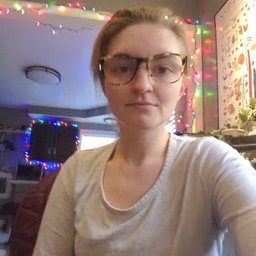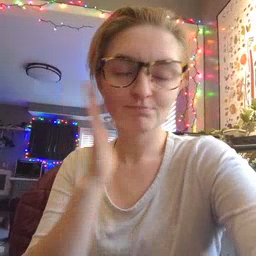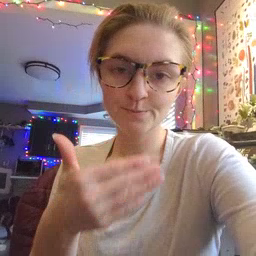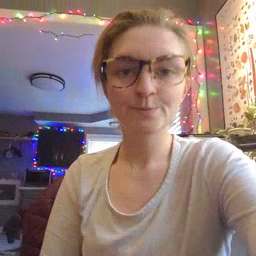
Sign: bedroom